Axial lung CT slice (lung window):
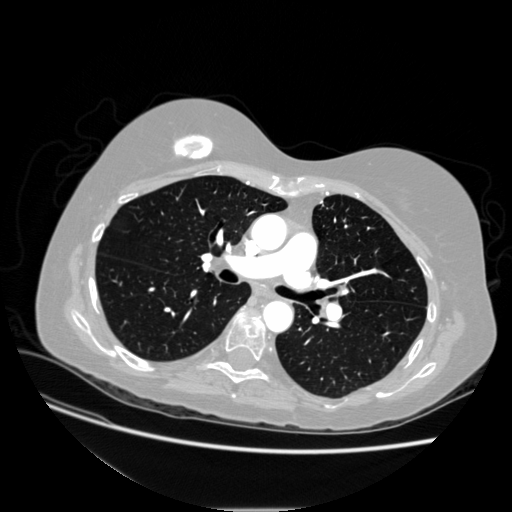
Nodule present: no